Interaction volume radius: 5 \u00c5
Interaction volume height: 15 \u00c5
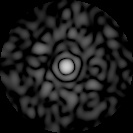
Disorder parameter: 0.8527